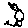
Label: bird